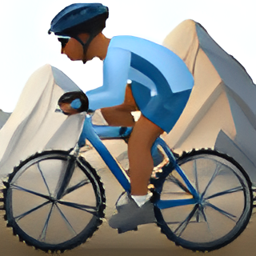
Name: mountain bicyclist
Emoji: 🚵🏾
Group: People & Body
Sub-group: person-sport